Question: When I tap on a text field and the keyboard pops up, the upper few fields of my ScrollView hide behind the ActionBar.

If you look at the scrollbar, that is at the very top. That means even if I scroll up now, the elements will not come into view.
I am using ActionBarSherlock. I am not sure if it is the problem with the ABS or with the ScrollView.
Here is the code of my scrollView:
'''
<ScrollView
xmlns:android="http://schemas.android.com/apk/res/android"
xmlns:tools="http://schemas.android.com/tools"
android:id="@+id/scrollView_MessageUpdate"
android:layout_width="fill_parent"
android:layout_height="fill_parent"
tools:context=".MessengerActivity"
android:scrollbarStyle="outsideOverlay"
android:background="@drawable/repeating_bg"
>
<RelativeLayout
android:id="@+id/RelativeLayout_MessageUpdate"
android:layout_width="fill_parent"
android:layout_height="wrap_content"
android:orientation="vertical"
android:layout_gravity="center"
android:gravity="center"
android:background="@drawable/repeating_bg"
>
<EditText
android:id="@+id/txtPostedBy"
android:hint="@string/txtPostedByHint"
android:layout_width="wrap_content"
android:layout_height="wrap_content"
android:ems="12"
android:inputType="none"
android:layout_marginTop="100dip">
<requestFocus />
</EditText>
<EditText
android:id="@+id/txtPostTitle"
android:hint="@string/txtPostTitleHint"
android:layout_width="wrap_content"
android:layout_height="wrap_content"
android:layout_below="@+id/txtPostedBy"
android:ems="12"
android:layout_marginTop="3dip"
android:inputType="text">
</EditText>
<EditText android:id="@+id/txtMessage"
android:hint="@string/txtMessageHint"
android:layout_width="wrap_content"
android:layout_height="wrap_content"
android:lines="3"
android:gravity="top|left"
android:inputType="textMultiLine"
android:scrollHorizontally="false"
android:layout_alignLeft="@+id/txtPostTitle"
android:layout_alignRight="@+id/txtPostTitle"
android:layout_below="@+id/txtPostTitle"
/>
<EditText android:id="@+id/txtComment"
android:hint="@string/txtCommentHint"
android:layout_width="wrap_content"
android:layout_height="wrap_content"
android:lines="5"
android:gravity="top|left"
android:inputType="textMultiLine"
android:scrollHorizontally="false"
android:layout_alignLeft="@+id/txtPostTitle"
android:layout_alignRight="@+id/txtPostTitle"
android:layout_below="@+id/txtMessage"
/>
<Button
android:id="@+id/btnUpdateMessage"
android:text="@string/btnUpdateText"
android:layout_width="fill_parent"
android:layout_height="wrap_content"
android:layout_below="@+id/txtComment"
style="@style/styledBuutonNoIcon_text"
android:background="@drawable/styled_inner_form_button"
android:layout_alignLeft="@+id/txtPostTitle"
android:layout_alignRight="@+id/txtPostTitle"
android:layout_marginTop="3dip" />
<Button
android:id="@+id/btnCancelMessage"
android:text="@string/btnCancelText"
android:layout_width="fill_parent"
android:layout_height="wrap_content"
android:layout_below="@+id/btnUpdateMessage"
style="@style/styledBuutonNoIcon_text"
android:background="@drawable/styled_inner_form_button"
android:layout_alignLeft="@+id/txtPostTitle"
android:layout_alignRight="@+id/txtPostTitle"
android:layout_marginTop="3dip" />
<!--
<Button
android:text="@string/btnDeleteText"
android:id="@+id/btnDeleteSchool"
android:layout_width="fill_parent"
android:layout_height="wrap_content"
android:layout_below="@+id/btnCancelSchool"
style="@style/styledBuutonNoIcon_text"
android:background="@drawable/styled_inner_form_button"
android:layout_alignLeft="@+id/txtSchoolWebsite"
android:layout_alignRight="@+id/txtSchoolWebsite"
android:layout_marginTop="3dip"
/>
-->
</RelativeLayout>
</ScrollView>
'''
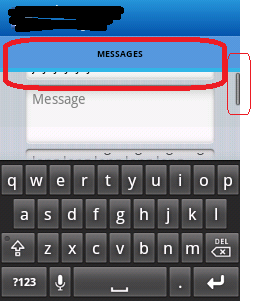
Answer: Set 'android:windowSoftInputMode' of your activity in 'AndroidManifest.xml' to '"adjustPan"'.
According to <URL>:
> The activity's main window is not resized to make room for the soft keyboard. Rather, the contents of the window are automatically panned so that the current focus is never obscured by the keyboard and users can always see what they are typing.